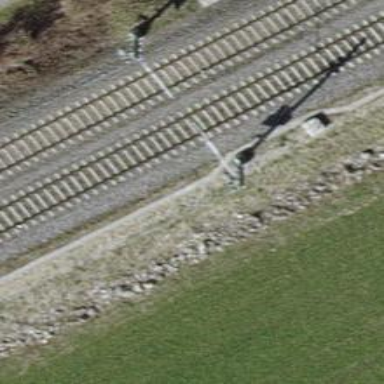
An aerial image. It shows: Catenary mast for power lines.